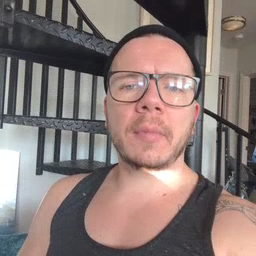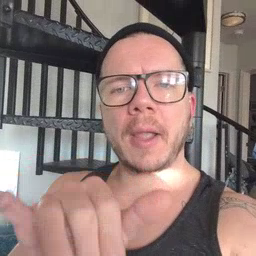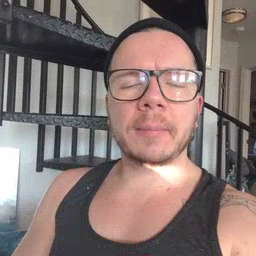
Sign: that